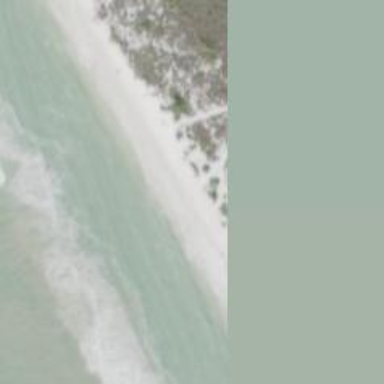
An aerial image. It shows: Beautiful beach with natural surroundings.